Field crop: maize
Growth stage: 1
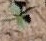
Species: datura